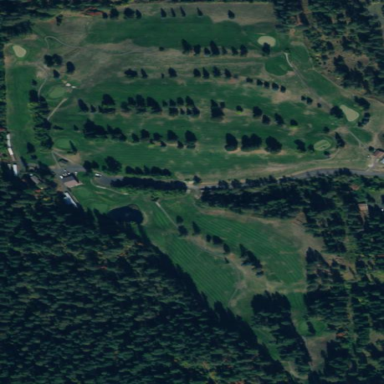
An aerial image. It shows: Golf course.